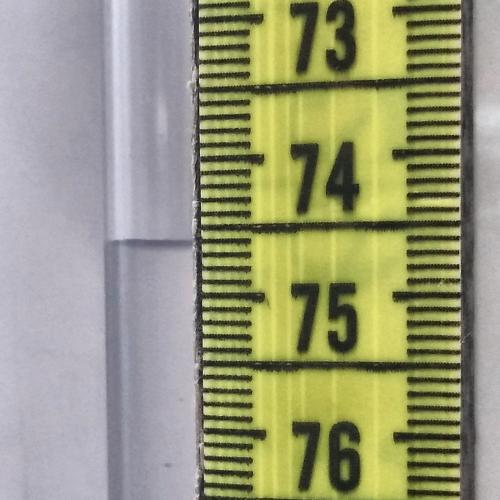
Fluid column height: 74.6 cm